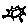
Label: sun